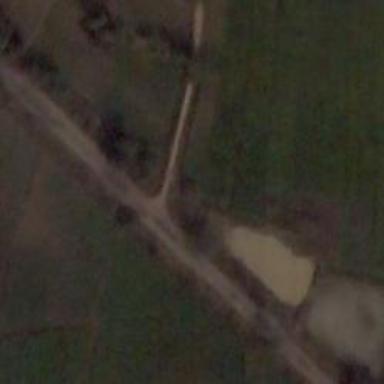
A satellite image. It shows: Unclassified road with bridge.